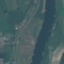
Land use / land cover: River